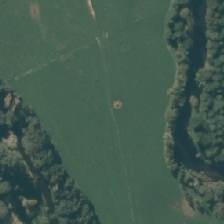
Land cover: shortrotation_cropland